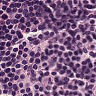
Metastatic tissue present: no